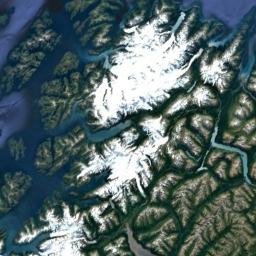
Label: snowberg